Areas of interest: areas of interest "Park and greenspace"
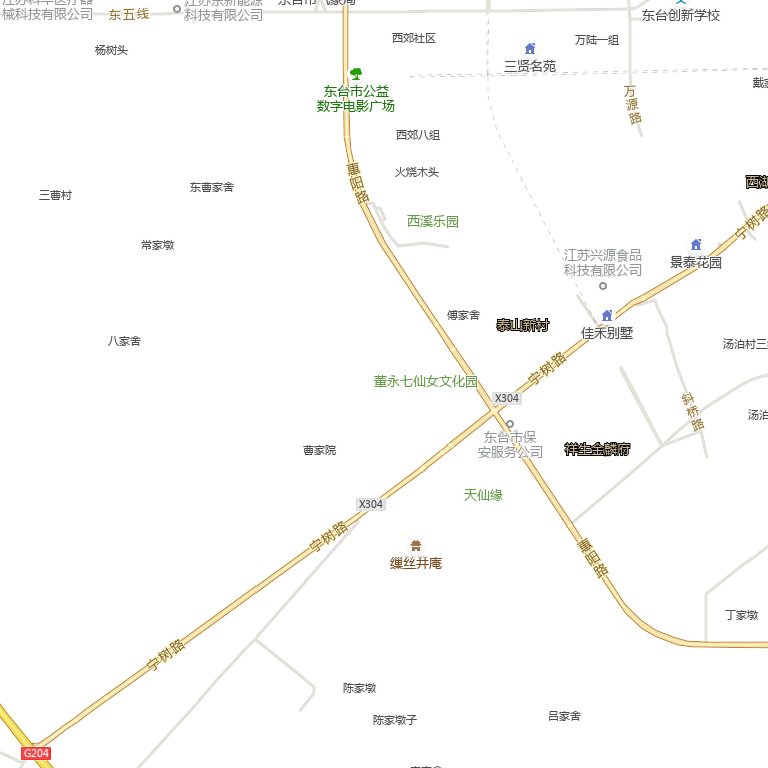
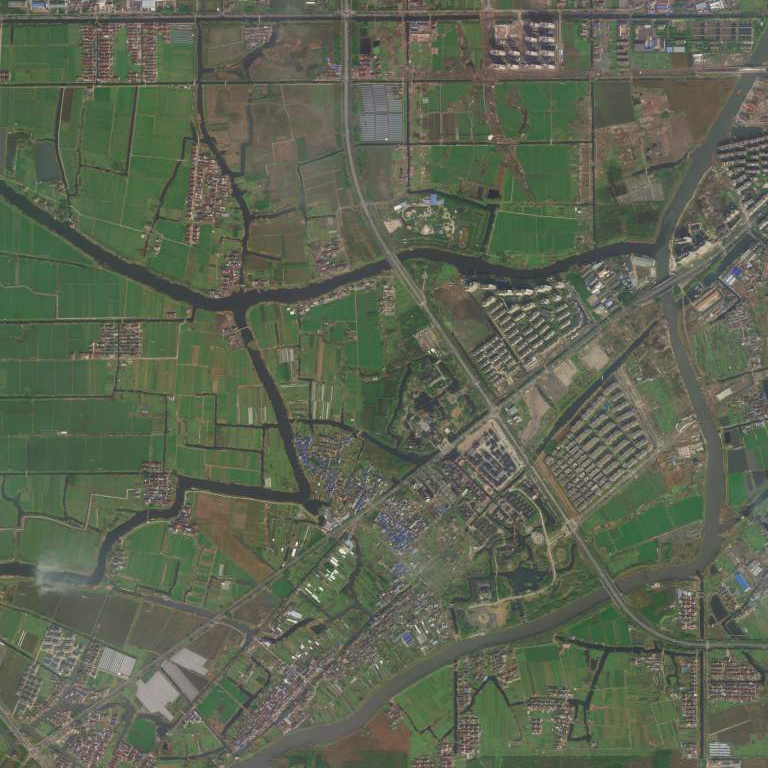